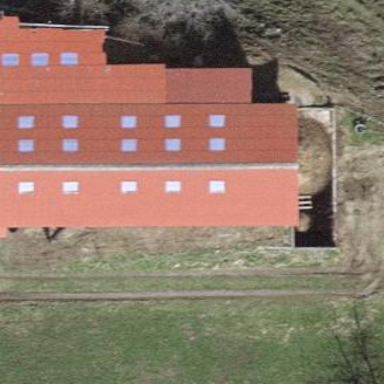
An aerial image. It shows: Farm auxiliary building.